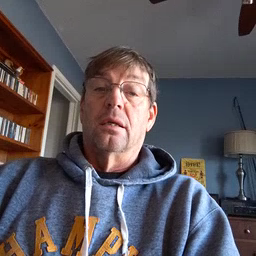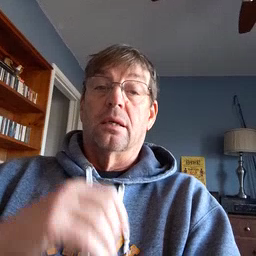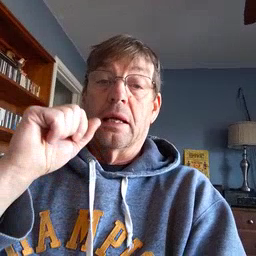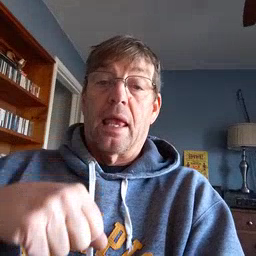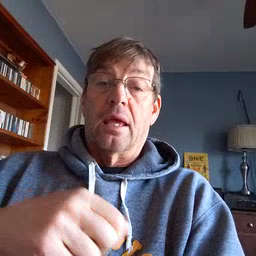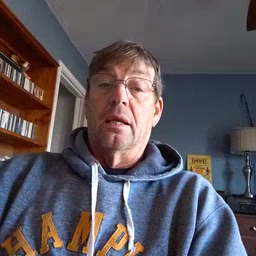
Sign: can